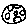
Label: moon